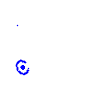
Particle: pion